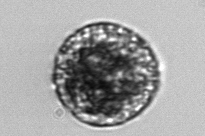
Label: Vicicitus_globosus